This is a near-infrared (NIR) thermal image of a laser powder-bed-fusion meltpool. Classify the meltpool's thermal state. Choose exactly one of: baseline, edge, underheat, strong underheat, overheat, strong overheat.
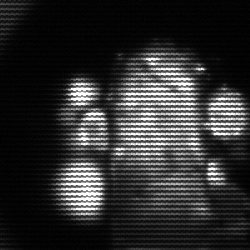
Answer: strong underheat